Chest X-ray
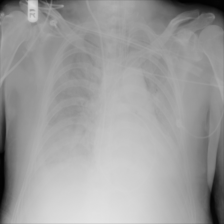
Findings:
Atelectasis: negative
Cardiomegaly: negative
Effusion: negative
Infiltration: negative
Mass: negative
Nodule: negative
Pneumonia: negative
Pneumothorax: negative
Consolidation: negative
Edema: negative
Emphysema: negative
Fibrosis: negative
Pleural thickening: negative
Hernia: negative